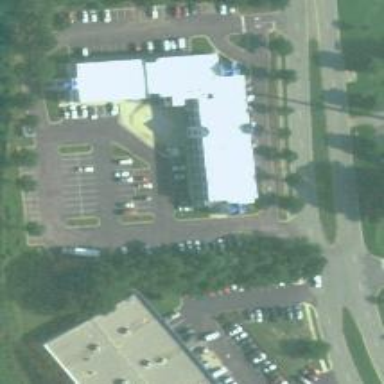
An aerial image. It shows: Commercial motel building.